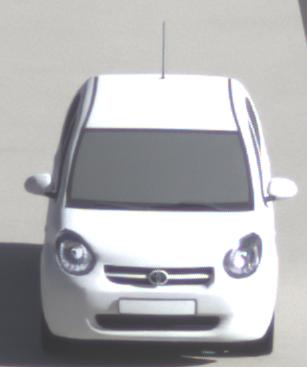
Make: Toyota
Model: Passo
Detailed model: Toyota Passo X Yururi
Model produced from: 2010
Model produced until: 2016
Doors: 5
Color: white
Road condition: dry road
Daytime: morning or afternoon
Contrast: high contrast